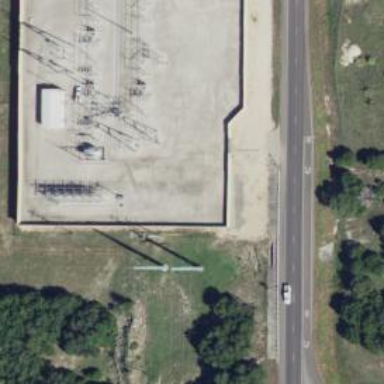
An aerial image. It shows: Power tower.